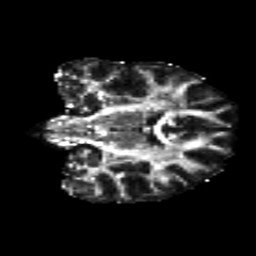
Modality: FA
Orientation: coronal
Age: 21
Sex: female
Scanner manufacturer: siemens
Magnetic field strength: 3 T
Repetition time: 8.8 s
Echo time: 0.085 s